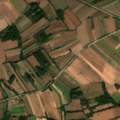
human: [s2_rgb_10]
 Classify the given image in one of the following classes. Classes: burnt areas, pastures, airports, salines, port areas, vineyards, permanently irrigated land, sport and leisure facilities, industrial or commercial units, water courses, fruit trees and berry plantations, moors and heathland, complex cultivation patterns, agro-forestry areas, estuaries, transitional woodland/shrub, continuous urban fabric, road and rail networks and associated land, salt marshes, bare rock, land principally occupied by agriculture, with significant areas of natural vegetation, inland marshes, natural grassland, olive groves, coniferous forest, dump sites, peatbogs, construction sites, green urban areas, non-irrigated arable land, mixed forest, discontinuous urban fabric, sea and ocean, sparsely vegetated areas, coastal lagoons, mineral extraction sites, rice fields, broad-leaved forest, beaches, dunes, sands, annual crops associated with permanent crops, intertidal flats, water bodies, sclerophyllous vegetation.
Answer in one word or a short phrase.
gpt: non-irrigated arable land, land principally occupied by agriculture, with significant areas of natural vegetation